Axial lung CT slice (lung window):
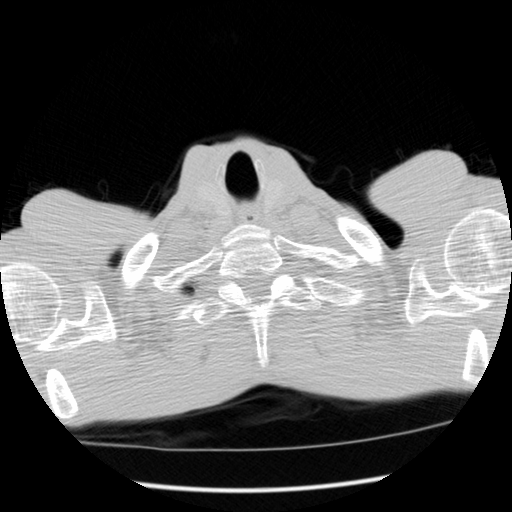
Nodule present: no